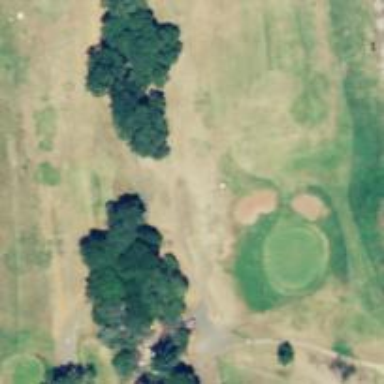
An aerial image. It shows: Path for both road and golf.